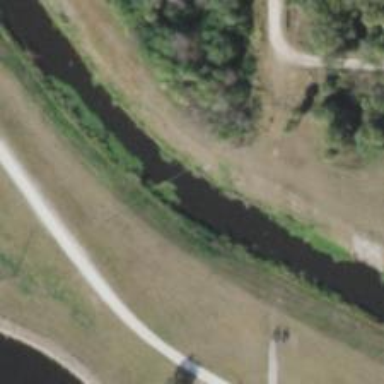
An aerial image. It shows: Canal.